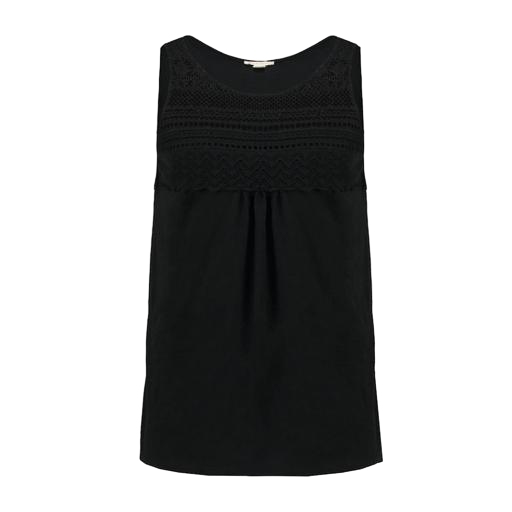
black louise sleeveless top, black sleeveless high-low top only macy, black embroidered tank, white background